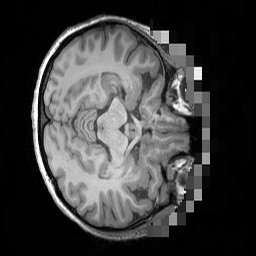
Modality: T1w
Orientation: axial
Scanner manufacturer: siemens
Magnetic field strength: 3 T
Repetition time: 1.5 s
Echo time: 0.00291 s